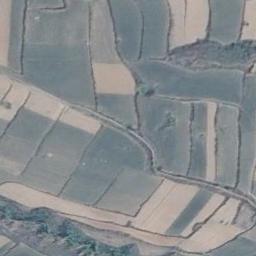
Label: terrace